Question: I have a UITableView with a number of sections (not rows). I'd like to add the UIImageView as a separator between each sections at the center (except the last cell).
The space between cells is 30
'''
- (CGFloat)tableView:(UITableView *)tableView heightForHeaderInSection:(NSInteger)section
{
return 30;
}
- (UIView *)tableView:(UITableView *)tableView viewForHeaderInSection:(NSInteger)section
{
UIView *headerView = [[UIView alloc] init];
headerView.backgroundColor = [UIColor clearColor];
return headerView;
}
'''
## The screenshot
I'd like to set the position like at the screenshot.

## The code I've made
'''
[self.tableView setSeparatorStyle:UITableViewCellSeparatorStyleNone];
'''
The cell height is 81.
'''
- (UITableViewCell *)tableView:(UITableView *)tableView cellForRowAtIndexPath:(NSIndexPath *)indexPath
{
//Some code
UIImageView *separatorIView = [[UIImageView alloc] initWithFrame:CGRectMake(0, 96, 196, 2)];
[separatorIView setImage:[UIImage imageNamed:@"grayline.png"]];
[cell.contentView addSubview:separatorIView];
return cell;
}
'''
The grayline appears if I set the y coordinate < then cell height.
Thanks in advance.
## The result
'''
- (CGFloat)tableView:(UITableView *)tableView heightForHeaderInSection:(NSInteger)section
{
return 30;
}
- (UIView *)tableView:(UITableView *)tableView viewForHeaderInSection:(NSInteger)section
{
UIView *headerView = [[UIView alloc] init];
headerView.backgroundColor = [UIColor clearColor];
if (section > 0) {
UIImageView *img = [[UIImageView alloc] initWithFrame:CGRectMake(62, 14, 196, 2)];
[img setImage:[UIImage imageNamed:@"grayline.png"]];
[headerView addSubview:img];
}
return headerView;
}
'''
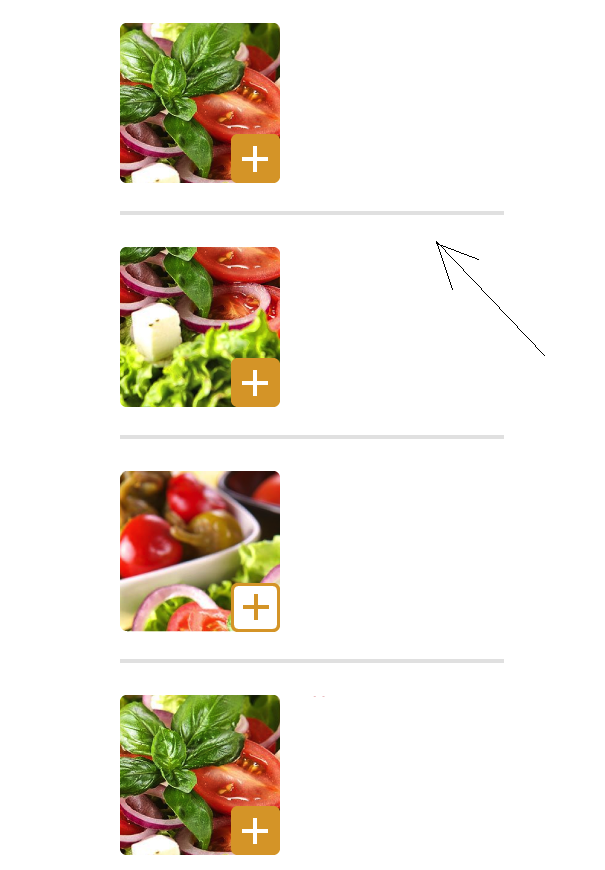
Answer: Custom separator position is not possible because they are privately defined for its frame, apart from that if you need that kind of effect then you have to add a image in header like custom space and color with require view with that only you can get the desired view